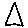
Label: triangle